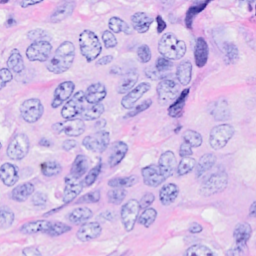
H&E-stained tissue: Breast